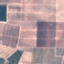
Land use / land cover: PermanentCrop